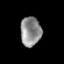
Tissue: prostate
Cell type: Myeloid cells
Senescence score: 0.322
Nuclear area (px): 593
Mean DAPI intensity: 141.735